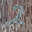
Label: 2